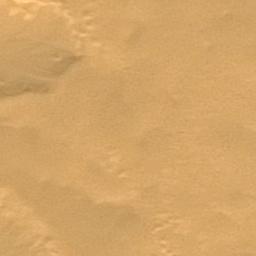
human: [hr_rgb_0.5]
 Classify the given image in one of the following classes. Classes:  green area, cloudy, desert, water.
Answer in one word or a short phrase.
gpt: desert